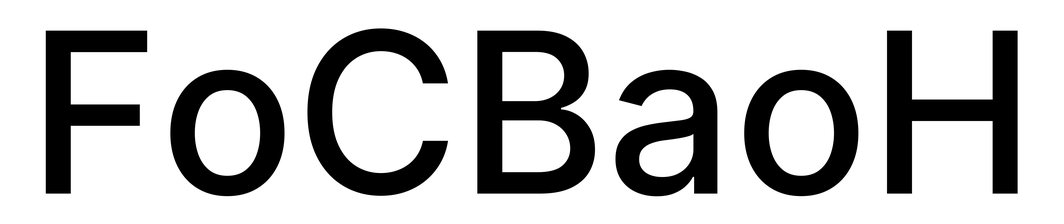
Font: Inter_Medium